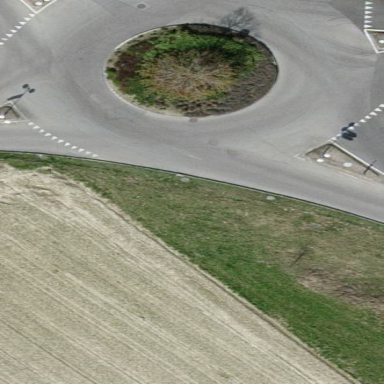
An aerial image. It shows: Tertiary road that leads to roundabout.